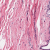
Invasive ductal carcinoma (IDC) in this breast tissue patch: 0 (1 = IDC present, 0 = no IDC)